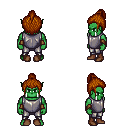
a pixel art fantasy rpg character, male body template, orc, green skin, steel chest armor, metal pants, brunette short topknot hairstyle, cloth bracers, brown shoes, four views (front, back, left, right), 2x2 character sprite sheet, small pixel art, hard edges, no anti-aliasing